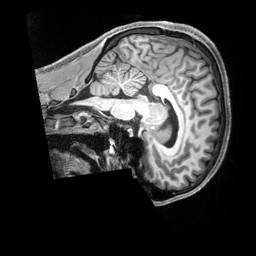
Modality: T1w
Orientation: sagittal
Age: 24
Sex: male
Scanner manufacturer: siemens
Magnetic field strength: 3 T
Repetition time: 2.3 s
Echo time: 0.00229 s